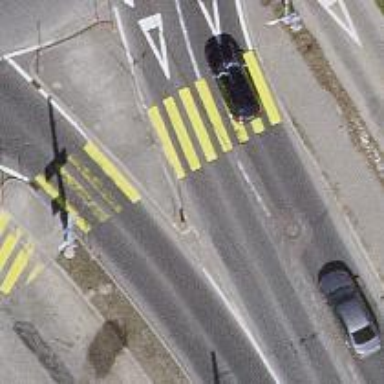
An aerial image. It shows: Zebra crossing on the road.